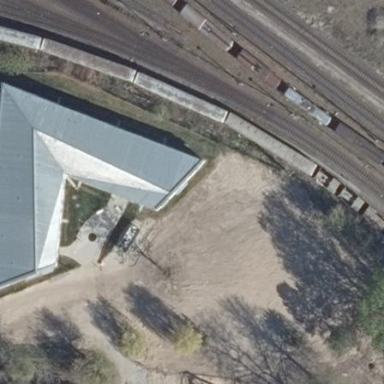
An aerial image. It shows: Kindergarten building.